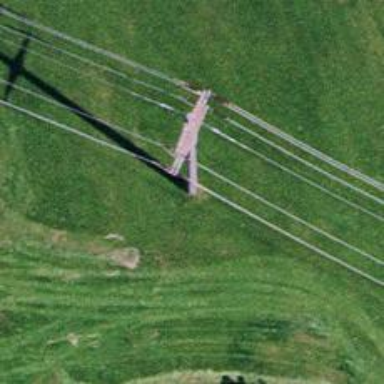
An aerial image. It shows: Power pole.